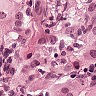
Metastatic tissue present: yes